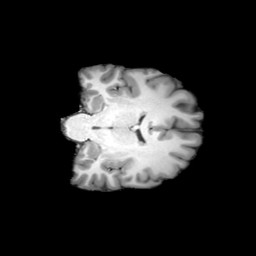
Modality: T1w
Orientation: coronal